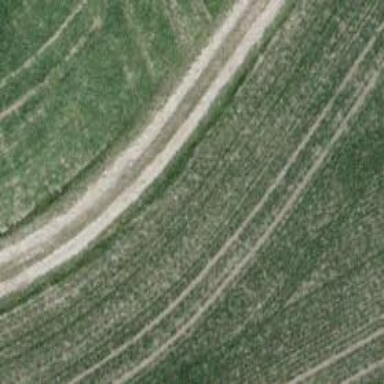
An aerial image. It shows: Gravel track with Grade 3 quality.